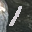
Label: 1